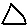
Label: triangle